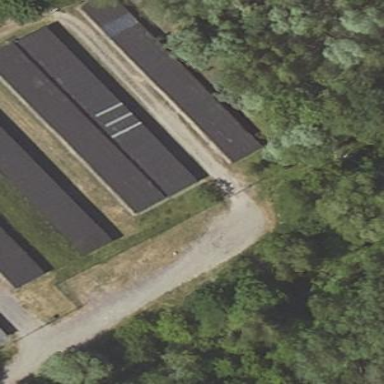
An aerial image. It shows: Group of garages.